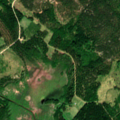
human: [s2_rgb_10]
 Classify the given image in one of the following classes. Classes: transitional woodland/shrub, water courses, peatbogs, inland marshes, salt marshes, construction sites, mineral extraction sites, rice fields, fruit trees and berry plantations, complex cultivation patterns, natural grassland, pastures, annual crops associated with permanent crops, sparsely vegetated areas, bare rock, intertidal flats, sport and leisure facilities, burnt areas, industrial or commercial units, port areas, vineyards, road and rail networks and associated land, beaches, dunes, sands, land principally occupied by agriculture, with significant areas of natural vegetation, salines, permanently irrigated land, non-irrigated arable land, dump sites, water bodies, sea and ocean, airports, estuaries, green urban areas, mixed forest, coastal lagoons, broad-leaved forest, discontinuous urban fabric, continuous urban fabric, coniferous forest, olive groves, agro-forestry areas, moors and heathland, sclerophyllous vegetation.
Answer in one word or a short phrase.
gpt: land principally occupied by agriculture, with significant areas of natural vegetation, coniferous forest, mixed forest, transitional woodland/shrub, peatbogs